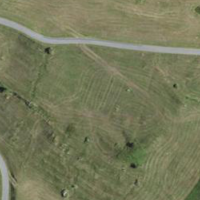
EUNIS habitat code: 26
Species observed at this site:
Macroglossum stellatarum
Issoria lathonia